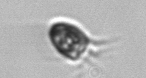
Label: Balanion